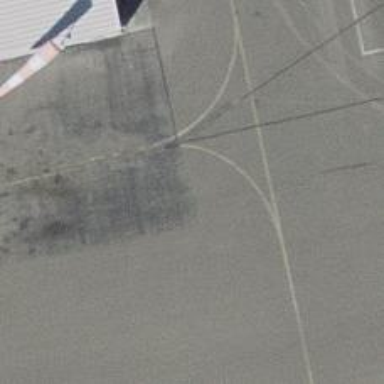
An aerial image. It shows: Image of taxiway at airport.